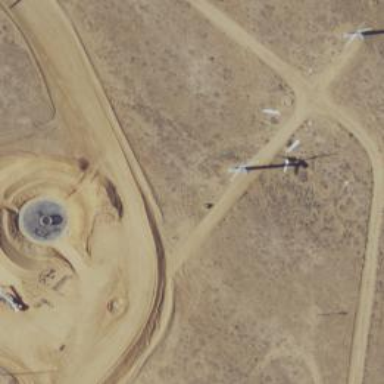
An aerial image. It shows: Wind power generator with wind turbines.